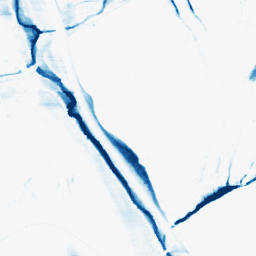
Category: morphological
Decomposition family: morphological_ellipse
Decomposition parameters: operation: closing
width: 5
height: 30
Upsampling method: bicubic
Upsampling parameters: scale: 4
Upsampling scale: 4